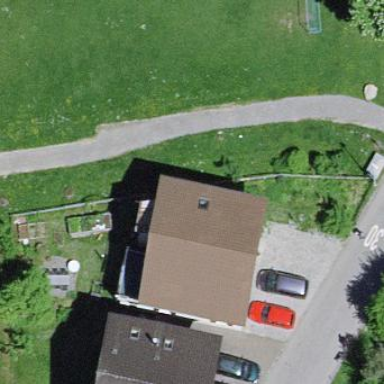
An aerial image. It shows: Detached building.